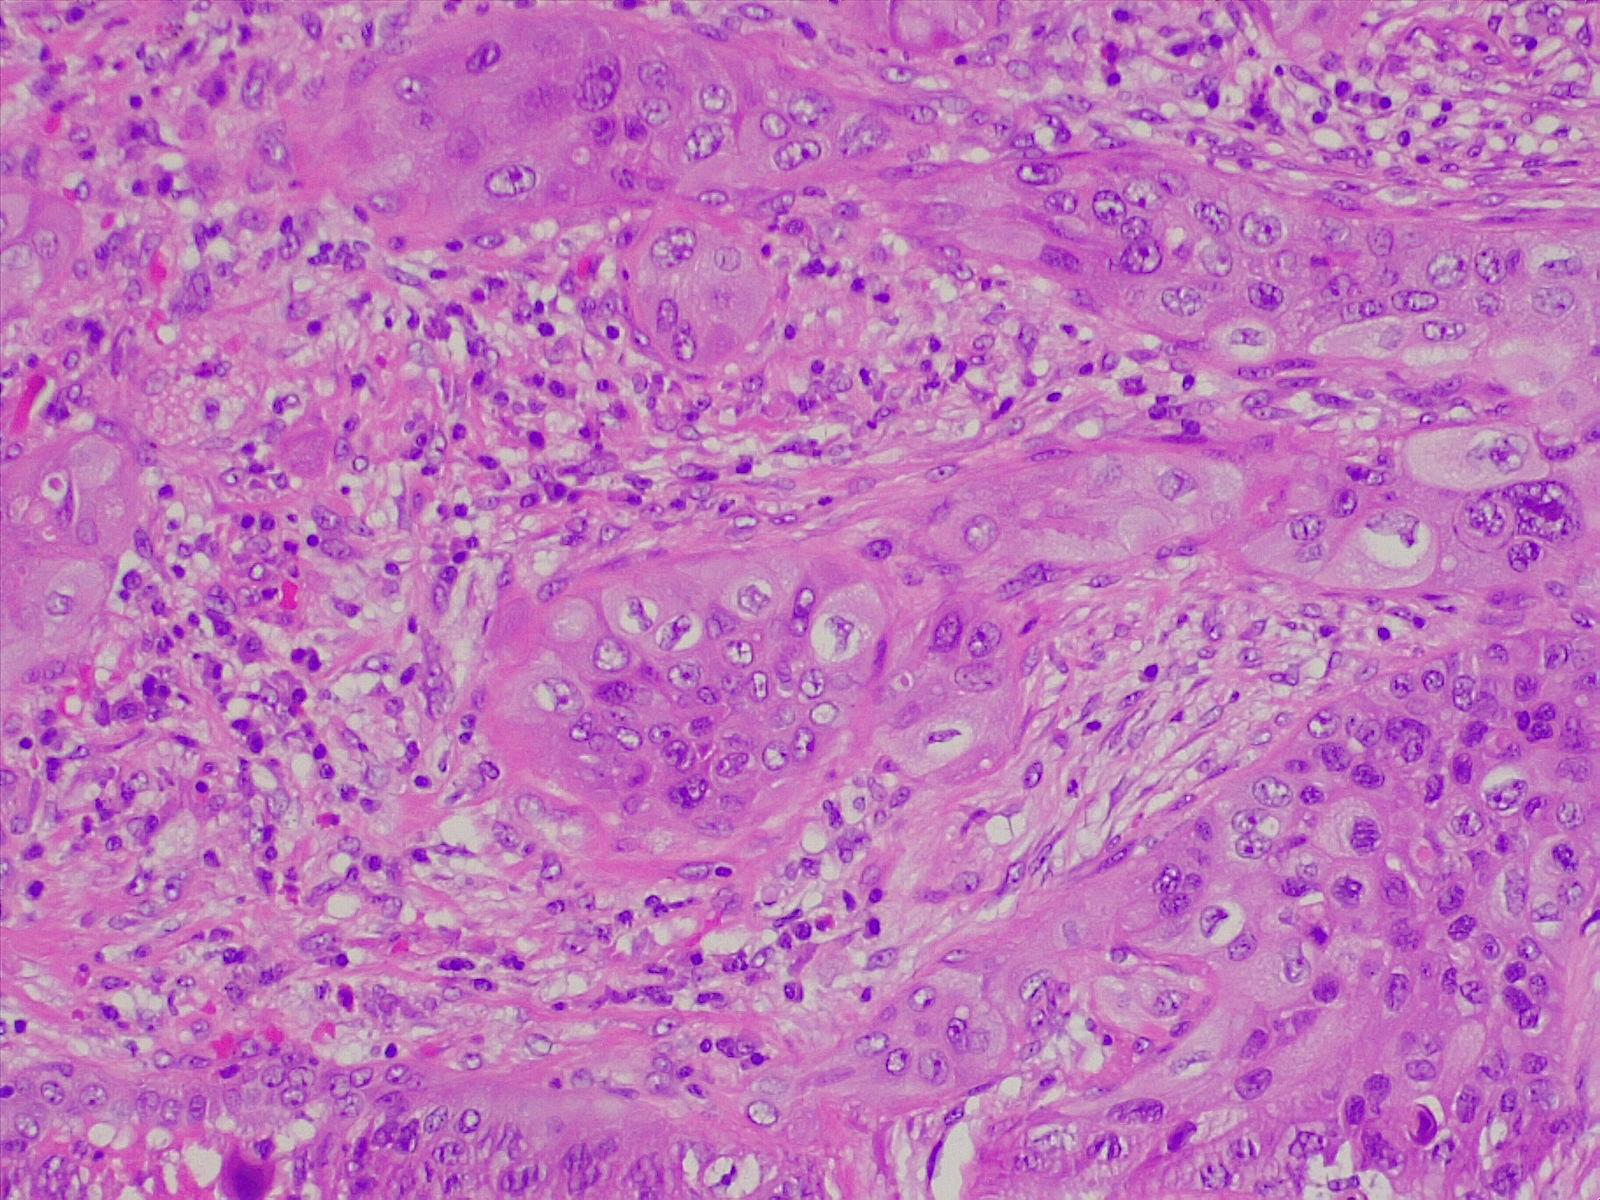
Label: lung squamous cell carcinoma, moderately differentiated